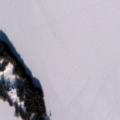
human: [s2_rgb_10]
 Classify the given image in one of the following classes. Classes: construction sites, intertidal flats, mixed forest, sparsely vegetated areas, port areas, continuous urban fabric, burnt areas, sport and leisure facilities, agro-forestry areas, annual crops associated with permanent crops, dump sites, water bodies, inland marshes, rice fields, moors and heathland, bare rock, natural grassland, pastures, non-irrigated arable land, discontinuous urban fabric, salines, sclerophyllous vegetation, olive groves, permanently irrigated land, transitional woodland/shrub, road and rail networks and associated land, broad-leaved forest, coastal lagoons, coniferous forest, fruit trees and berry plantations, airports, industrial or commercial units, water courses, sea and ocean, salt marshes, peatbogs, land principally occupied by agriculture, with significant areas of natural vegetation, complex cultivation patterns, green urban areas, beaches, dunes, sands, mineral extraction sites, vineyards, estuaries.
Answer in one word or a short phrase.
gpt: mixed forest, water bodies